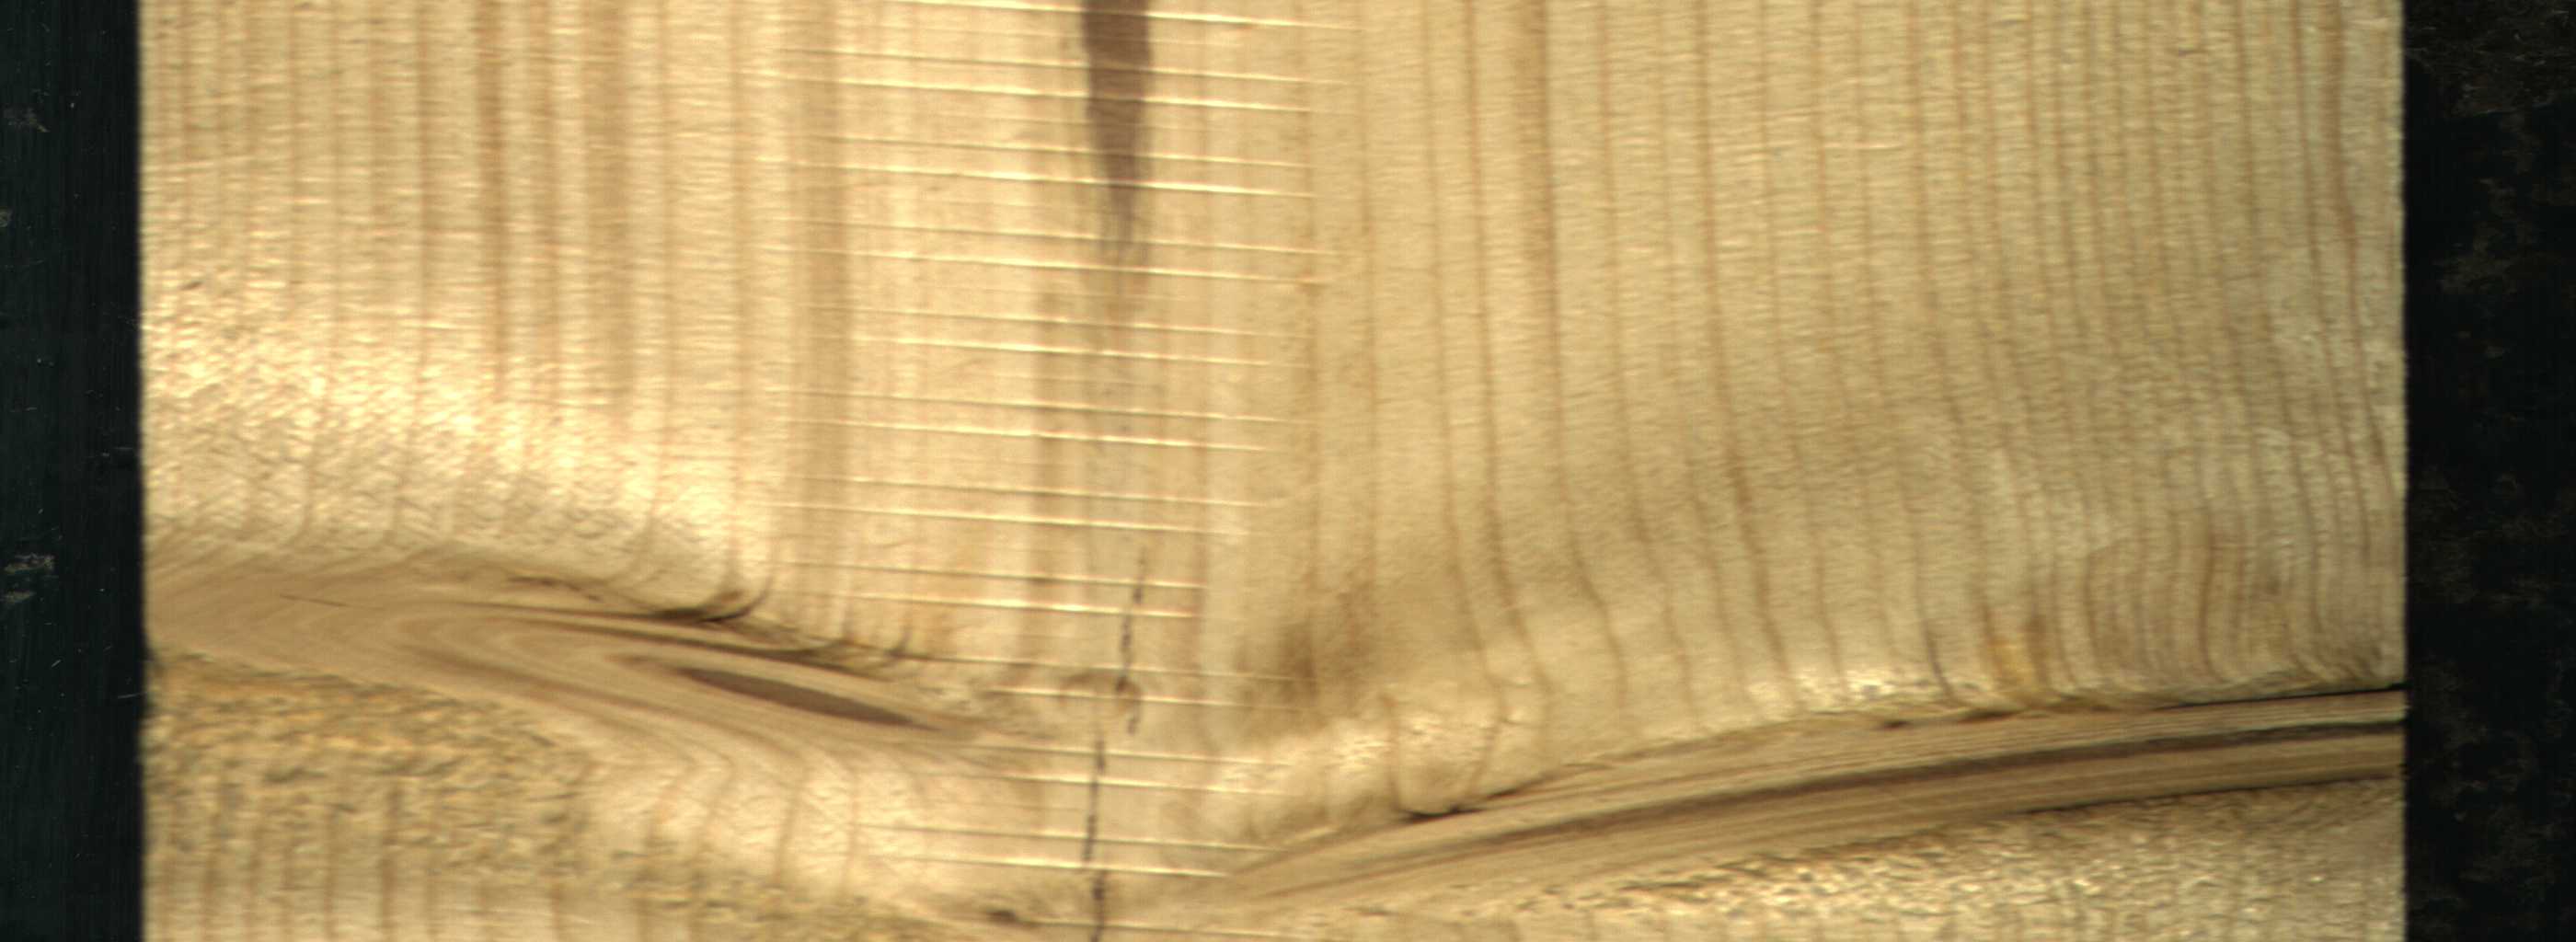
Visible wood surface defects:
Marrow
Crack
Live_Knot
Live_Knot
Live_Knot